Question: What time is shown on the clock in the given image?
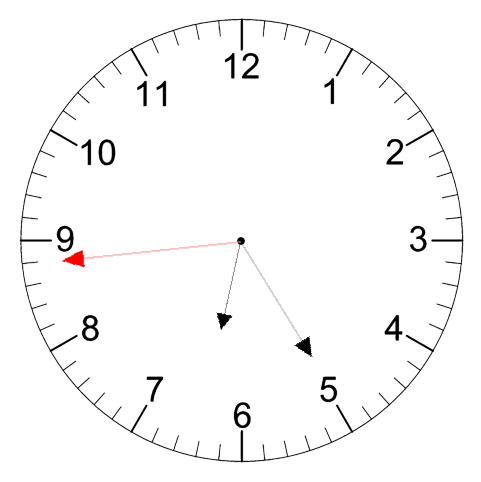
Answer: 06:24:44